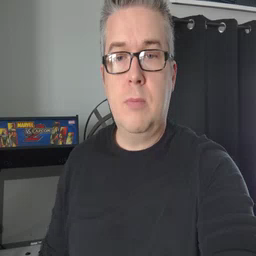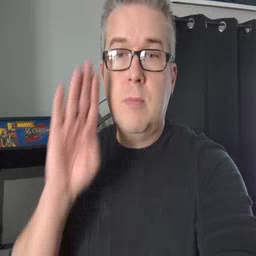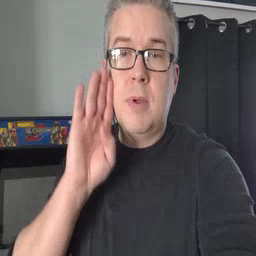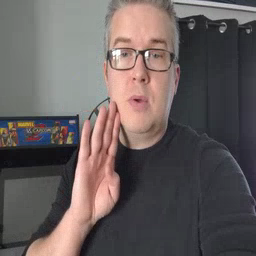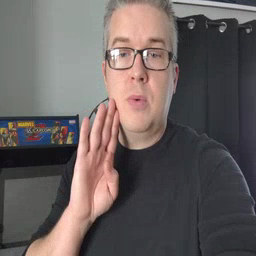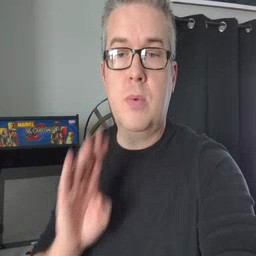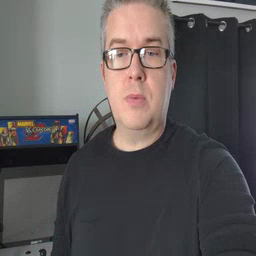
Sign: brown